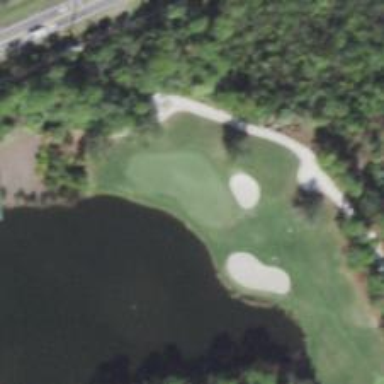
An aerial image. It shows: Golf hole.